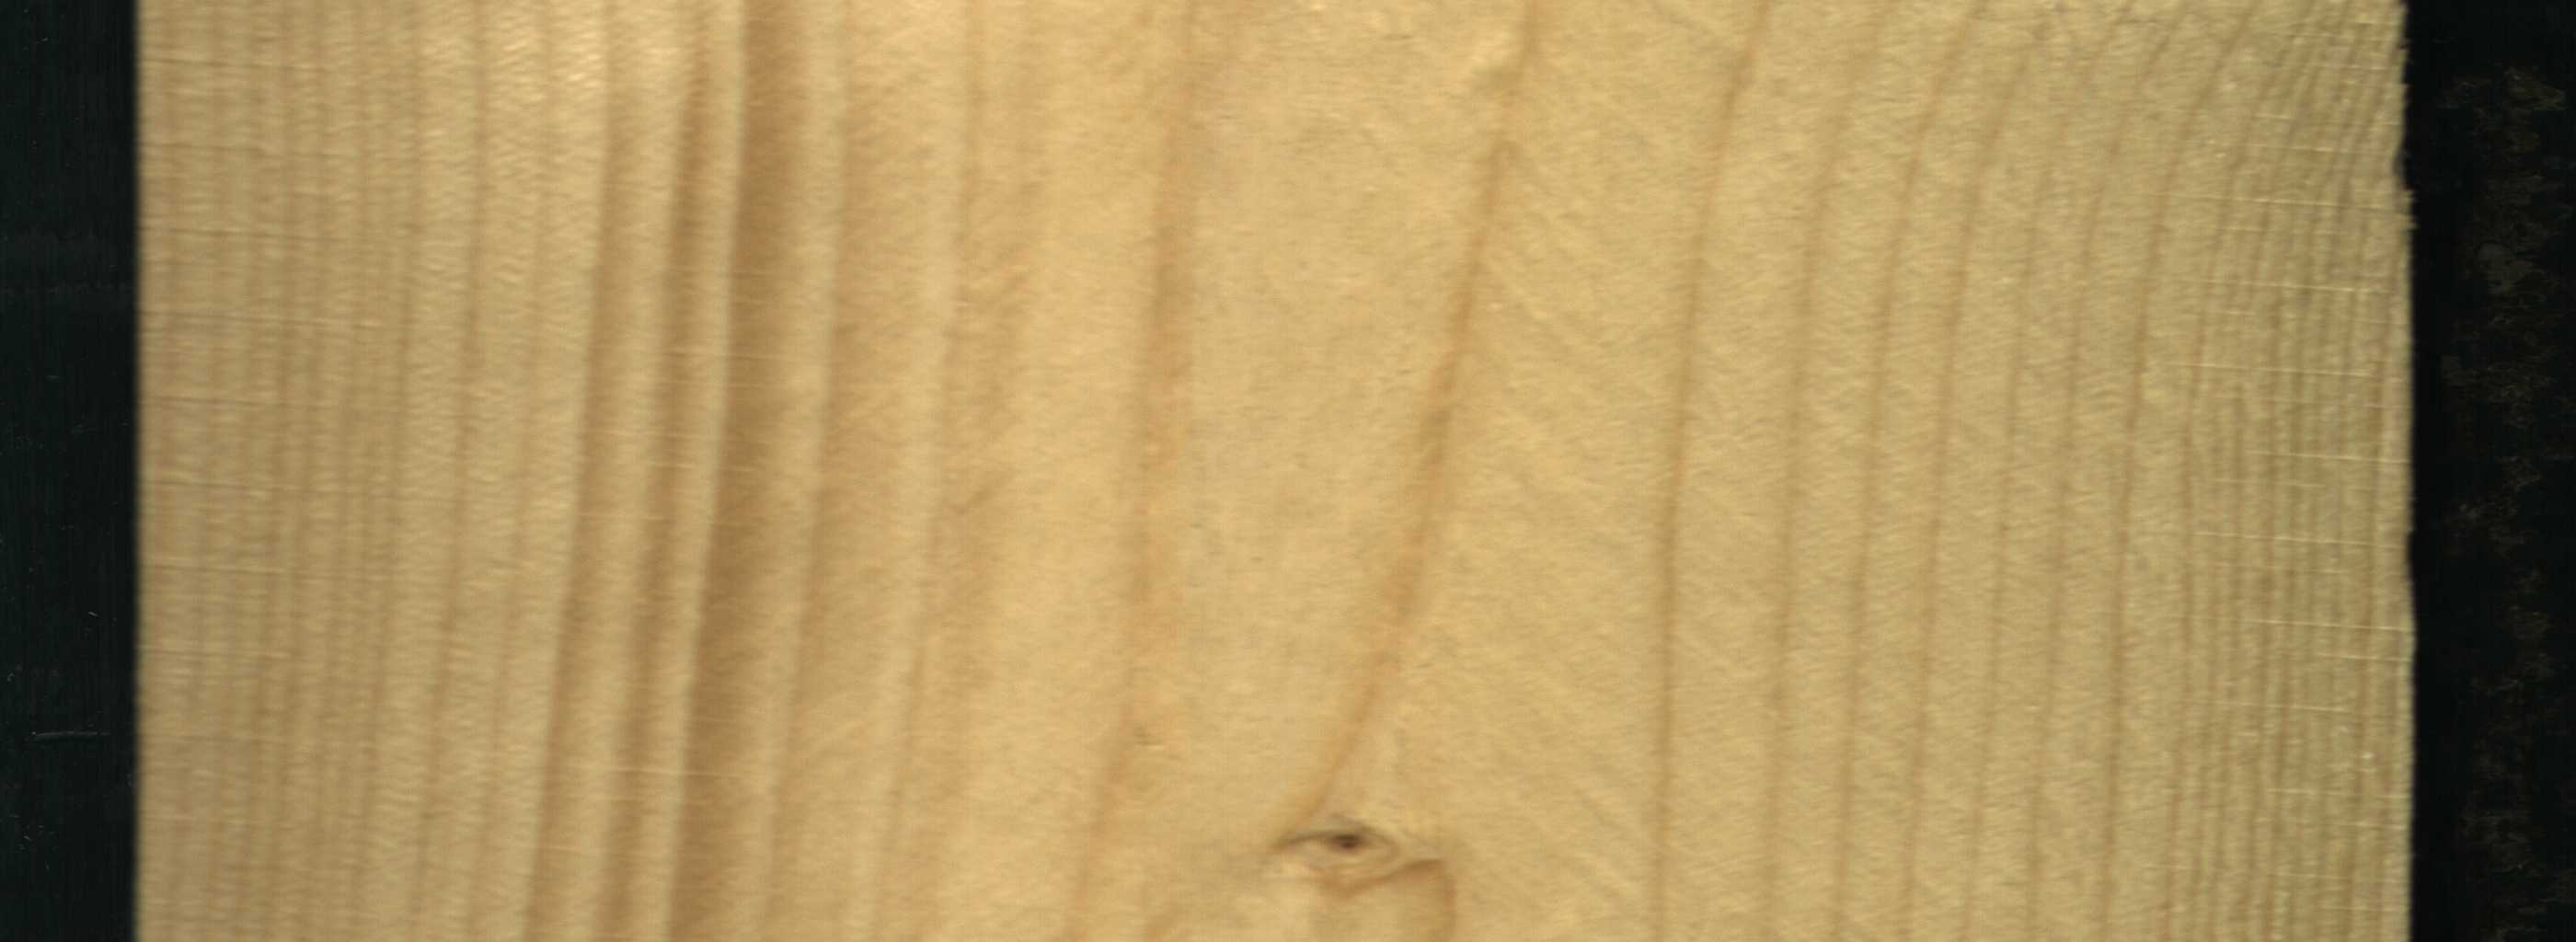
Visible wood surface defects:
Quartzity
Live_Knot